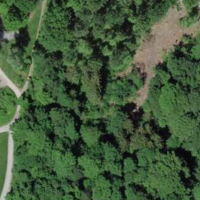
EUNIS habitat code: 41
Species observed at this site:
Geum rivale
Ajuga reptans
Acer pseudoplatanus
Lamium galeobdolon
Filipendula ulmaria